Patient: sex M, age 85
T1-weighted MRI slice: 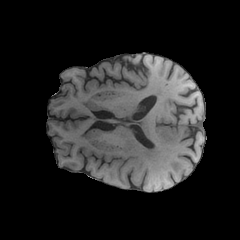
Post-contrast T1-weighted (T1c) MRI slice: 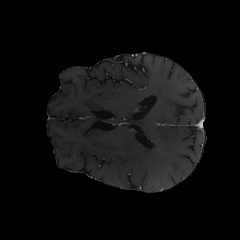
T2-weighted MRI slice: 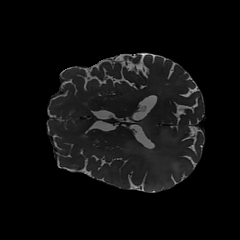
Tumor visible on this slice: yes
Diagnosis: Glioblastoma, IDH-wildtype
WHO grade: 4